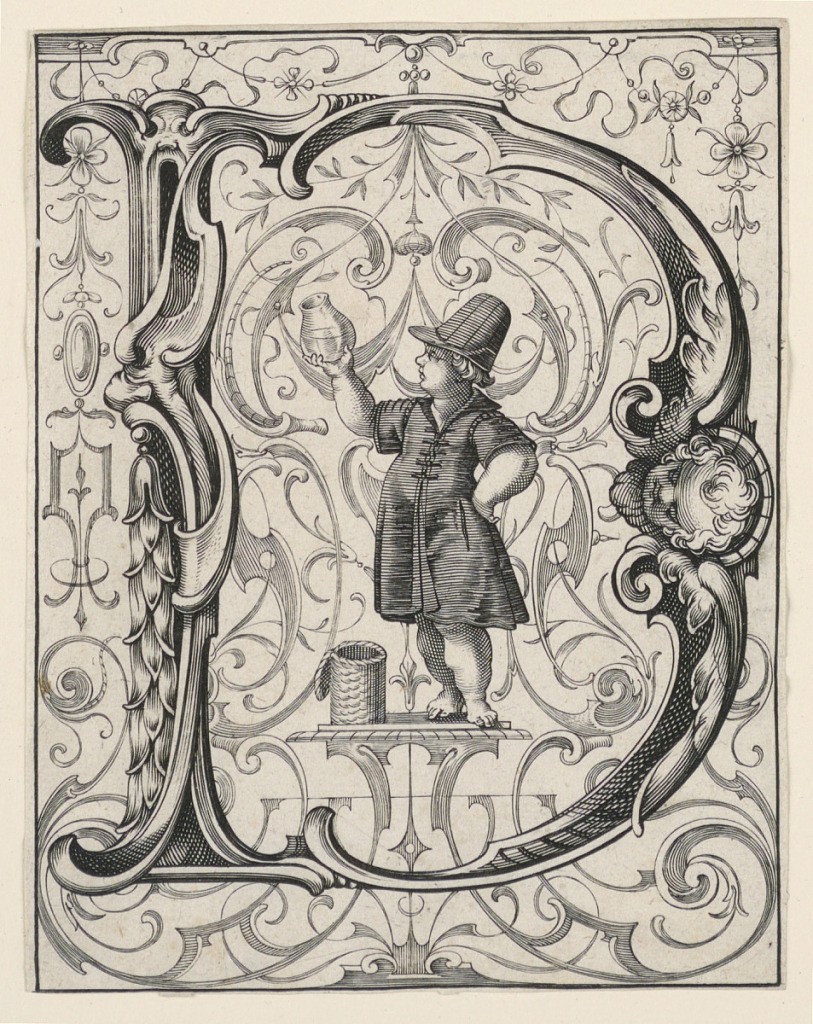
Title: Panel with the Letter "D" from the "Newes ABC Büechlein"
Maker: Lukas Kilian, German, 1579 – 1637
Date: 1627
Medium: Engraving on off-white laid paper
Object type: Print
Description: A boy raises a bottle with a fluid, which he has taken from a basket.